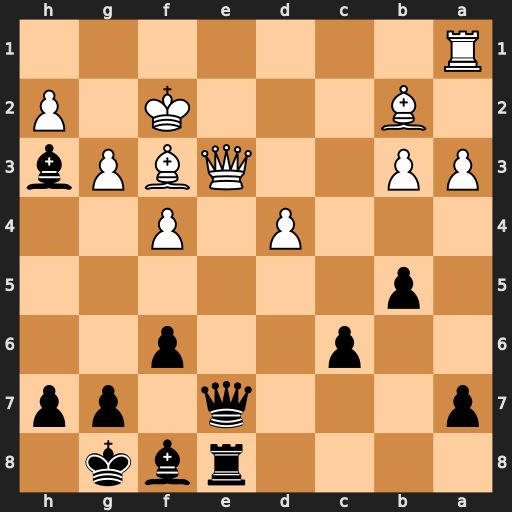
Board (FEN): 4rbk1/p3q1pp/2p2p2/1p6/3P1P2/PP2QBPb/1B3K1P/R7
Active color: b
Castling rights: -
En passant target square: -
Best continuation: Qxe3#